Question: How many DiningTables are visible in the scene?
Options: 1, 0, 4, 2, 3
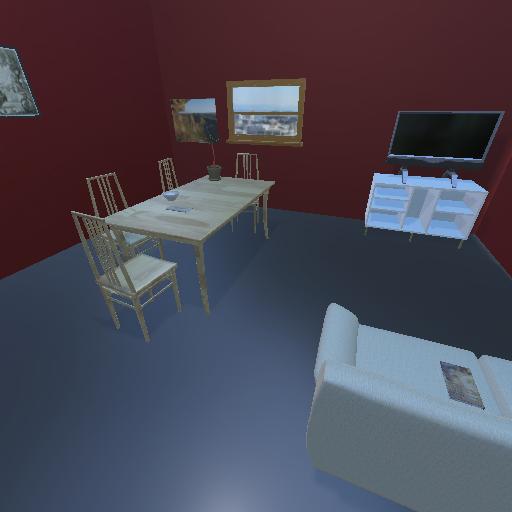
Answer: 1